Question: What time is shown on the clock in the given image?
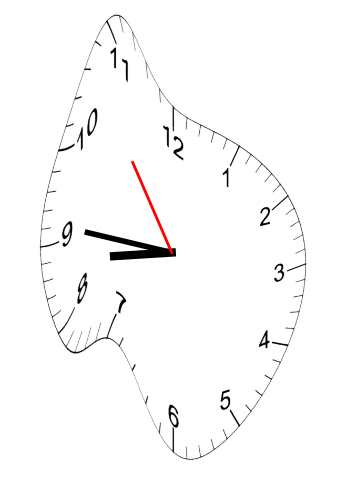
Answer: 08:45:54